Question: '''
File C:\Users\Acer\Desktop\Projelerim\BEM_CANLI\BEM\packages\EntityFramework.5.
0.0\tools\init.ps1 cannot be loaded because its execution is blocked by softwar
e restriction policies. For more information, contact your system administrator.
At line:1 char:44
+ $__pc_args=@(); $input|%{$__pc_args+=$_}; & <<<< 'C:\Users\Acer\Desktop\Proj
elerim\BEM_CANLI\BEM\packages\EntityFramework.5.0.0\tools\init.ps1' $__pc_args[
0] $__pc_args[1] $__pc_args[2]; Remove-Variable __pc_args -Scope 0
+ CategoryInfo : NotSpecified: (:) [], PSSecurityException
+ FullyQualifiedErrorId : RuntimeException
'''
I get above error in package manager console. I found some solution, but I cant fix it. I tried followings
<URL>
<URL>
I changed execution policy,

But I allways get the same error.
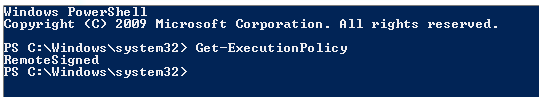
Answer: It's possible that you changed the execution policy for 64-bit powershell and the package manager is running 32-bit (or vice versa).
I'd try opening 32-bit console (PowerShell (x86)) and setting the execution policy there, as the error is definitely pointing to that kind of resolution.